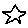
Label: star